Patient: sex M, age 62
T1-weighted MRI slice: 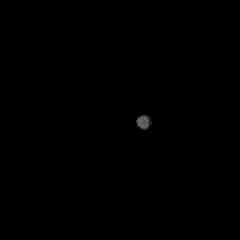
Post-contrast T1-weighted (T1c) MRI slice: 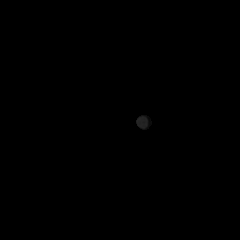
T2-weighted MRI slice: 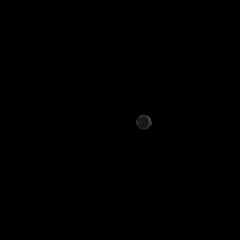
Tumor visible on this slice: no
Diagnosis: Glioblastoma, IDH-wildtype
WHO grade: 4